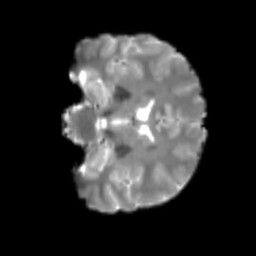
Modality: T2w
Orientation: coronal
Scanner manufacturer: siemens
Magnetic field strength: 3 T
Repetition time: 4 s
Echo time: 0.0594 s